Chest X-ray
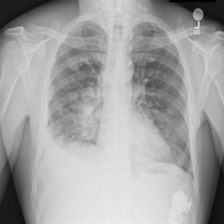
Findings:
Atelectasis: negative
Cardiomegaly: negative
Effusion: positive
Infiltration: positive
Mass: negative
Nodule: positive
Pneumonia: negative
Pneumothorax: negative
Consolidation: negative
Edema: positive
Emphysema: negative
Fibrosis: negative
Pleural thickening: negative
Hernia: negative